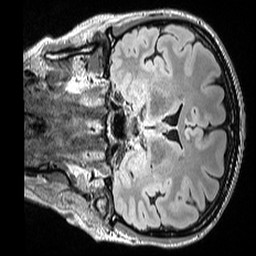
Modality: FLAIR
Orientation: coronal
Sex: female